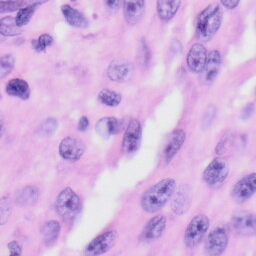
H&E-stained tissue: Skin